Question: <URL>
I did the same. But instead of using '.htaccess' I put these lines
'''
RewriteEngine On
RewriteCond %{HTTP_HOST} ^one\.domain\.com
RewriteRule ^(.*)$ /folder/$1 [R=301]
'''
to /etc/apache2/sites-available/default.
'''
<VirtualHost *:80>
ServerAdmin webmaster@localhost
DocumentRoot /var/www
<Directory />
Options FollowSymLinks
AllowOverride All // I even changed None to All
</Directory>
<Directory /var/www/>
Options Indexes FollowSymLinks MultiViews
AllowOverride All // I even changed None to All
Order allow,deny
allow from all
</Directory>
ScriptAlias /cgi-bin/ /usr/lib/cgi-bin/
<Directory "/usr/lib/cgi-bin">
AllowOverride All
Options +ExecCGI -MultiViews +SymLinksIfOwnerMatch
Order allow,deny
Allow from all
</Directory>
ErrorLog ${APACHE_LOG_DIR}/error.log
# Possible values include: debug, info, notice, warn, error, crit,
# alert, emerg.
LogLevel warn
CustomLog ${APACHE_LOG_DIR}/access.log combined
RewriteEngine On
RewriteCond %{HTTP_HOST} ^one\.domain\.com
RewriteRule ^(.*)$ /folder/$1 [R=301]
</VirtualHost>
'''
After restarting apache2, When I browse 'one.domain.com' , Mozzila, IE Chrome not responding, But safari gives error

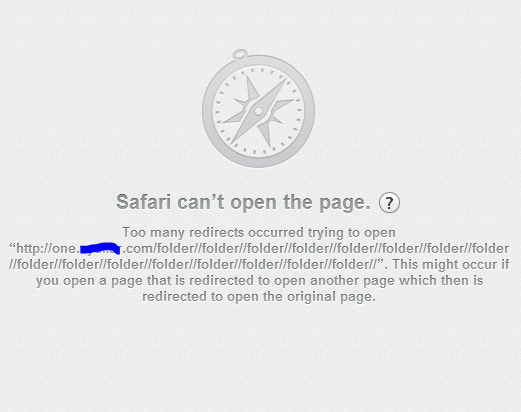
Answer: Since it's a 301 you're telling the browser to redirect to one.domain.com/folder which still passes your host condition. Meaning on redirect 2 you're on page one.domain.com/folder/folder